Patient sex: M
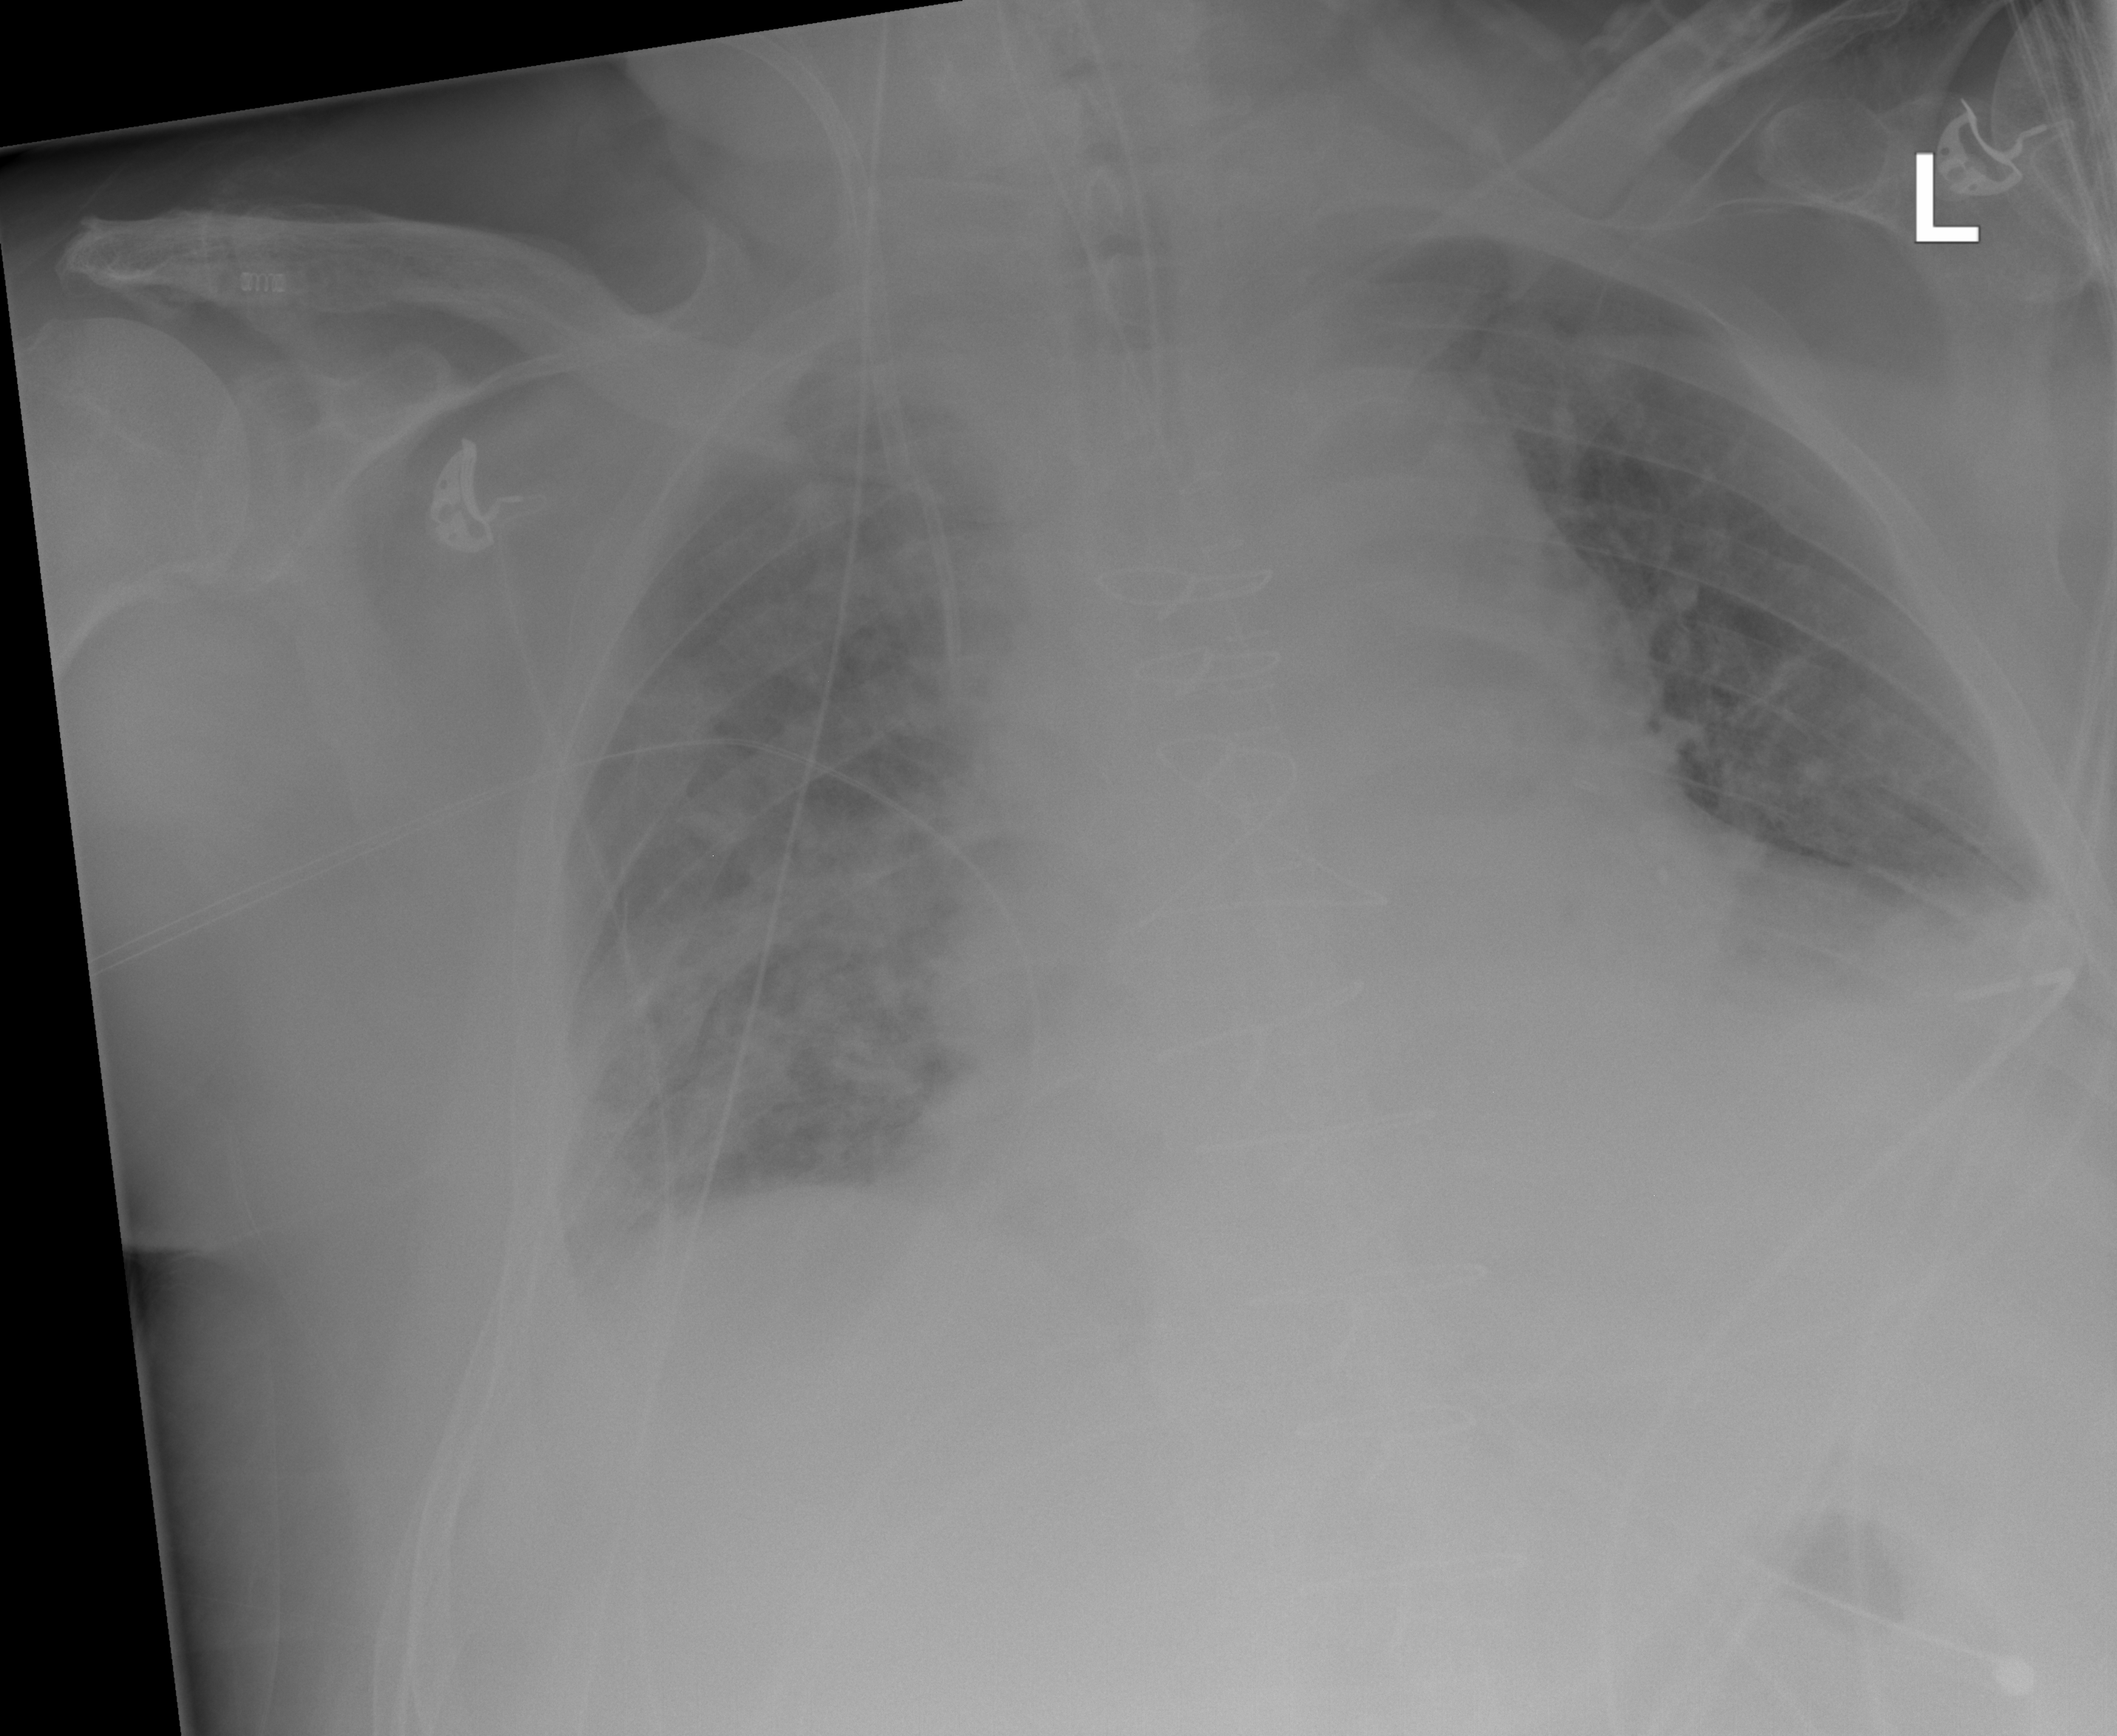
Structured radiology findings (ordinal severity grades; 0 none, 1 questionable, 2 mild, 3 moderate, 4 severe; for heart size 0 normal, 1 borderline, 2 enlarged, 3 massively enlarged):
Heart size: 2
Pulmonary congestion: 2
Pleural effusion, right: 2
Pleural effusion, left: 2
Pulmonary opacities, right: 2
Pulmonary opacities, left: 0
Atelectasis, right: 2
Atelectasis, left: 2